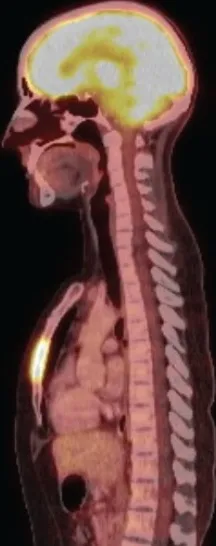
Staging image study. Axial.
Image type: radiology (pet)